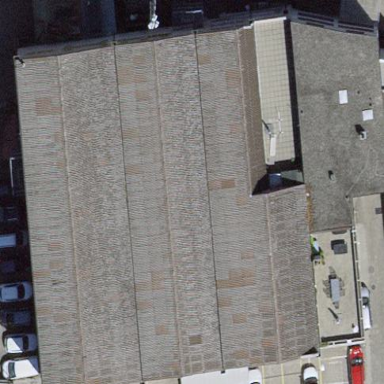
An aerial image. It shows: Industrial building.